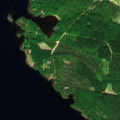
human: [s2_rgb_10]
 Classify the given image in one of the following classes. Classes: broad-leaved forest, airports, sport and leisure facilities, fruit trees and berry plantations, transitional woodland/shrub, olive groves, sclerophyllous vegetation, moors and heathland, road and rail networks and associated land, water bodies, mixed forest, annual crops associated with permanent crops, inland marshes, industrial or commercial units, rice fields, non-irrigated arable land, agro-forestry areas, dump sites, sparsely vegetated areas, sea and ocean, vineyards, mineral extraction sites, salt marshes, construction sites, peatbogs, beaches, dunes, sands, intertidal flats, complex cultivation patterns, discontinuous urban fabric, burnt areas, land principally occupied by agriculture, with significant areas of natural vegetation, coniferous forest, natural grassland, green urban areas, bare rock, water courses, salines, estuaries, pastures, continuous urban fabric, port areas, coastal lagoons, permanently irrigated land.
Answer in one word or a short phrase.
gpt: coniferous forest, mixed forest, water bodies